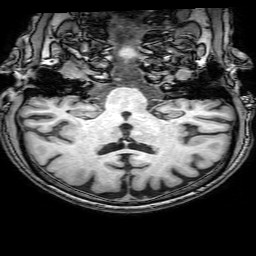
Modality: T1w
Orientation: sagittal
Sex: male
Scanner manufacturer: philips
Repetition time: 0.008167 s
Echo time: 0.00374 s